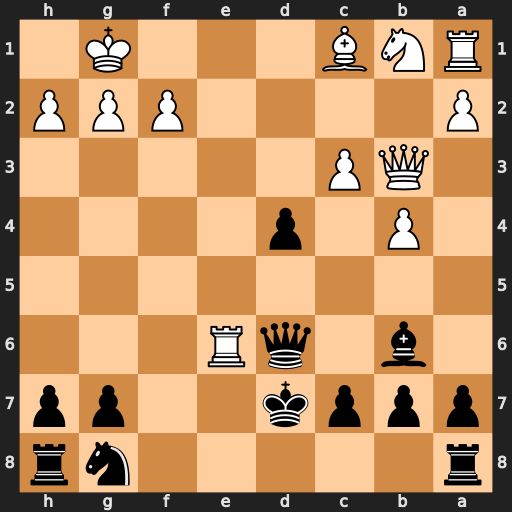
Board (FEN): r5nr/pppk2pp/1b1qR3/8/1P1p4/1QP5/P4PPP/RNB3K1
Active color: b
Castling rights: -
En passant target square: -
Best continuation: Qxe6 Qxe6+ Kxe6